Question:
I want the metric prefix to switch to M instead of K once the value is over 1m.
If i use the number formatter, it works but shows the whole number instead of the shortened value.
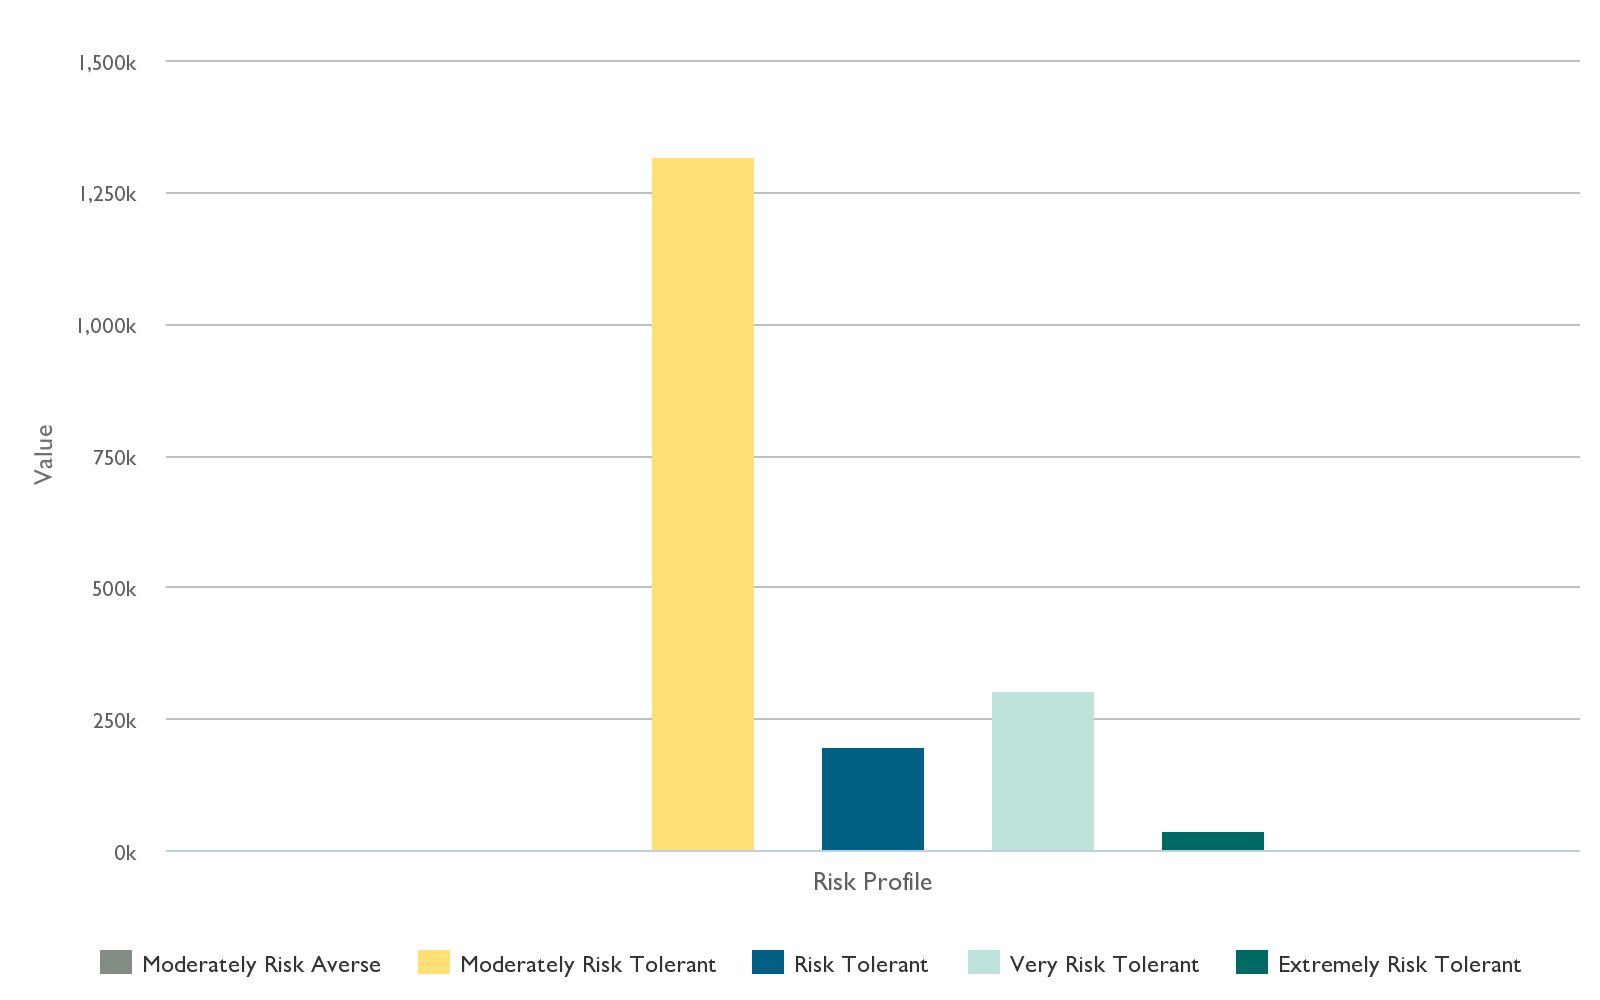
Answer: I have been using the formatter to do this by using simple calculations, like this:
'''
formatter: function() {
return this.value >= <PHONE> ? (this.value / <PHONE>) + 'm' : this.value >= 1000 ? (this.value / 1000) + 'k' : this.value;
}
'''
This way you can show values both by the thousands, and by the millions, or with no unit listed all at once.